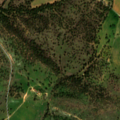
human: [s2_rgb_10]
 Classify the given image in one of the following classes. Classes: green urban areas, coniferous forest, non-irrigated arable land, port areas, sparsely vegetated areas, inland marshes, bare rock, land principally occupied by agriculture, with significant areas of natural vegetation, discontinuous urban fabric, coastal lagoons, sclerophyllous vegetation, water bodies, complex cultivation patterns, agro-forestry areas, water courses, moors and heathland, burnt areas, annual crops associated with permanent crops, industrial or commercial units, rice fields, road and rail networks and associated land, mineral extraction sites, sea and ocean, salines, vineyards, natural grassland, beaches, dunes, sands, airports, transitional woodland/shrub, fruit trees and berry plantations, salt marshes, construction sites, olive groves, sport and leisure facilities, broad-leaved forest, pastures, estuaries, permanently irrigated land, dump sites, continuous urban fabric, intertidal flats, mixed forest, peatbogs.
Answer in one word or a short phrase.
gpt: non-irrigated arable land, agro-forestry areas